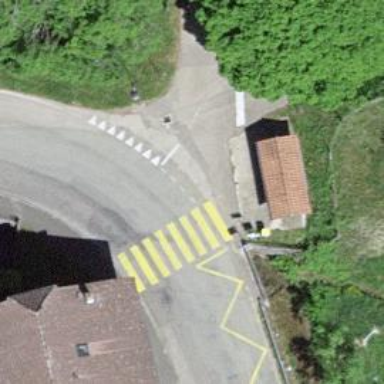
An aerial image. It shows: Bus stop with sheltered platform for public transport.